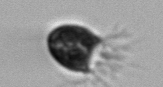
Label: Balanion